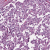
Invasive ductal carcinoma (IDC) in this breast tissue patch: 1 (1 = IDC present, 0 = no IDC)